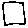
Label: square